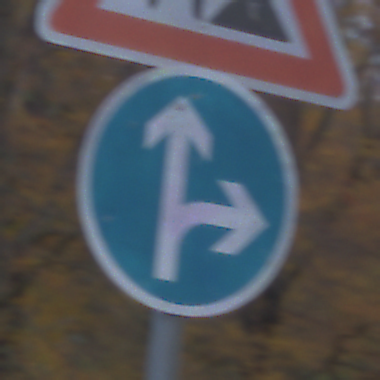
Verkehrszeichen: VorgeschriebeneFahrtrichtungGeradeausOderRechts
Zusatzzeichen oben: Arbeitsstelle
Umgebung: Outdoor, Nature
Tageszeit: SunriseSunset
Wetter: PartlyCloudy
Licht: Natural
Jahreszeit: Autumn
Kontrast: LowContrast